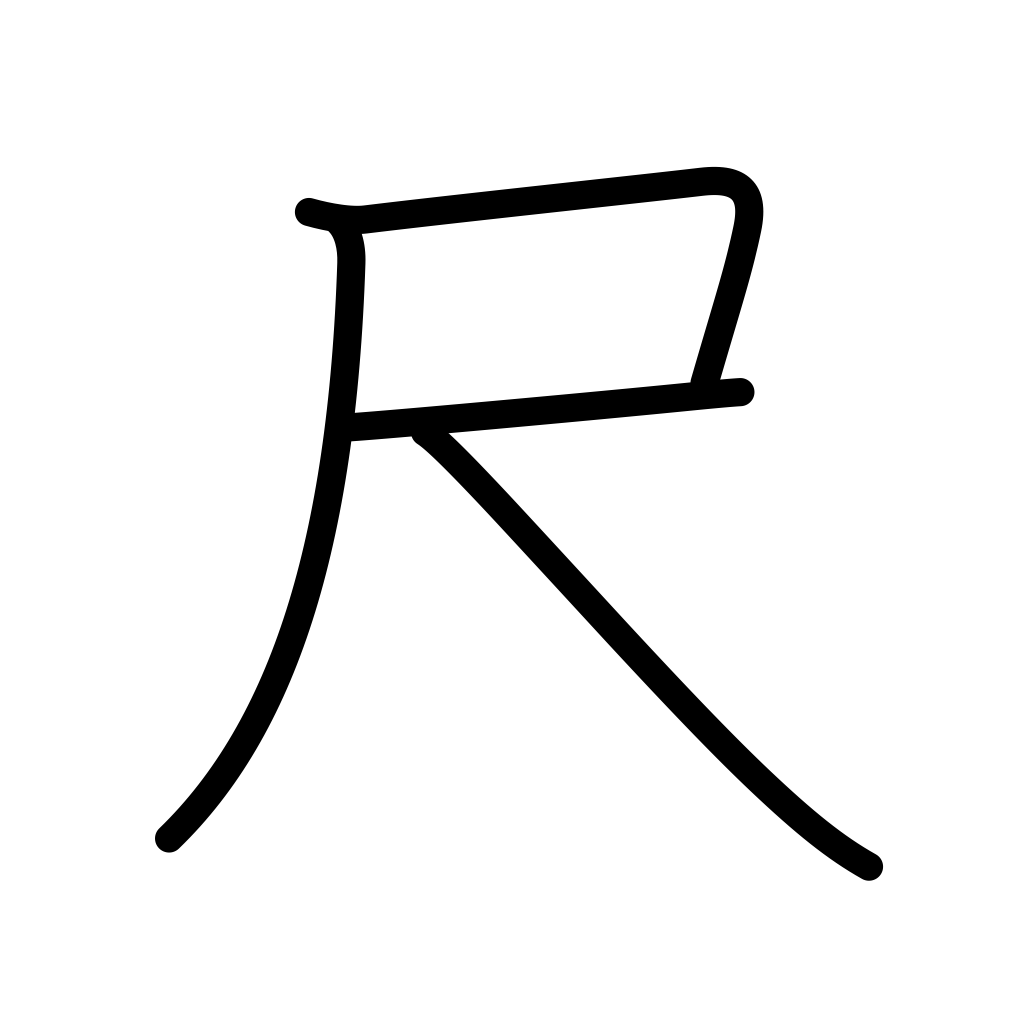
Meaning: shaku, Japanese foot, measure, scale, rule